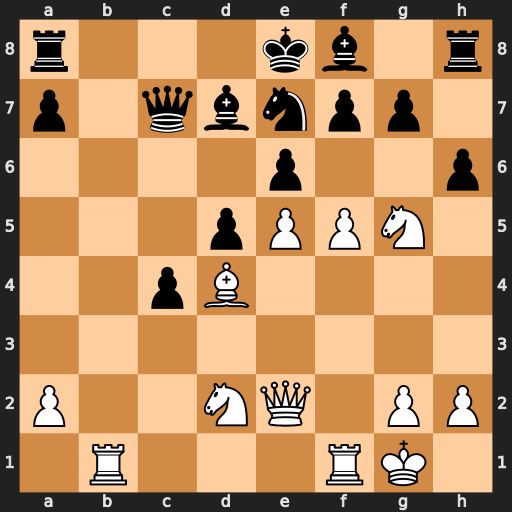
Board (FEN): r3kb1r/p1qbnpp1/4p2p/3pPPN1/2pB4/8/P2NQ1PP/1R3RK1
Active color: w
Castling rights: kq
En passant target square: -
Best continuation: Nxf7 Kxf7 fxe6+ Kg8 exd7